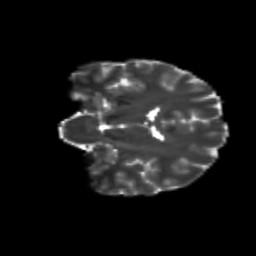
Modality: T2w
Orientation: coronal
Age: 23
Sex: male
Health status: healthy
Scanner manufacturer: siemens
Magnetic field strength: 3 T
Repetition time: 8.6 s
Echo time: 0.095 s